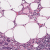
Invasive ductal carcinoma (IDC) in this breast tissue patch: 1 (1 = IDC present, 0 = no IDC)